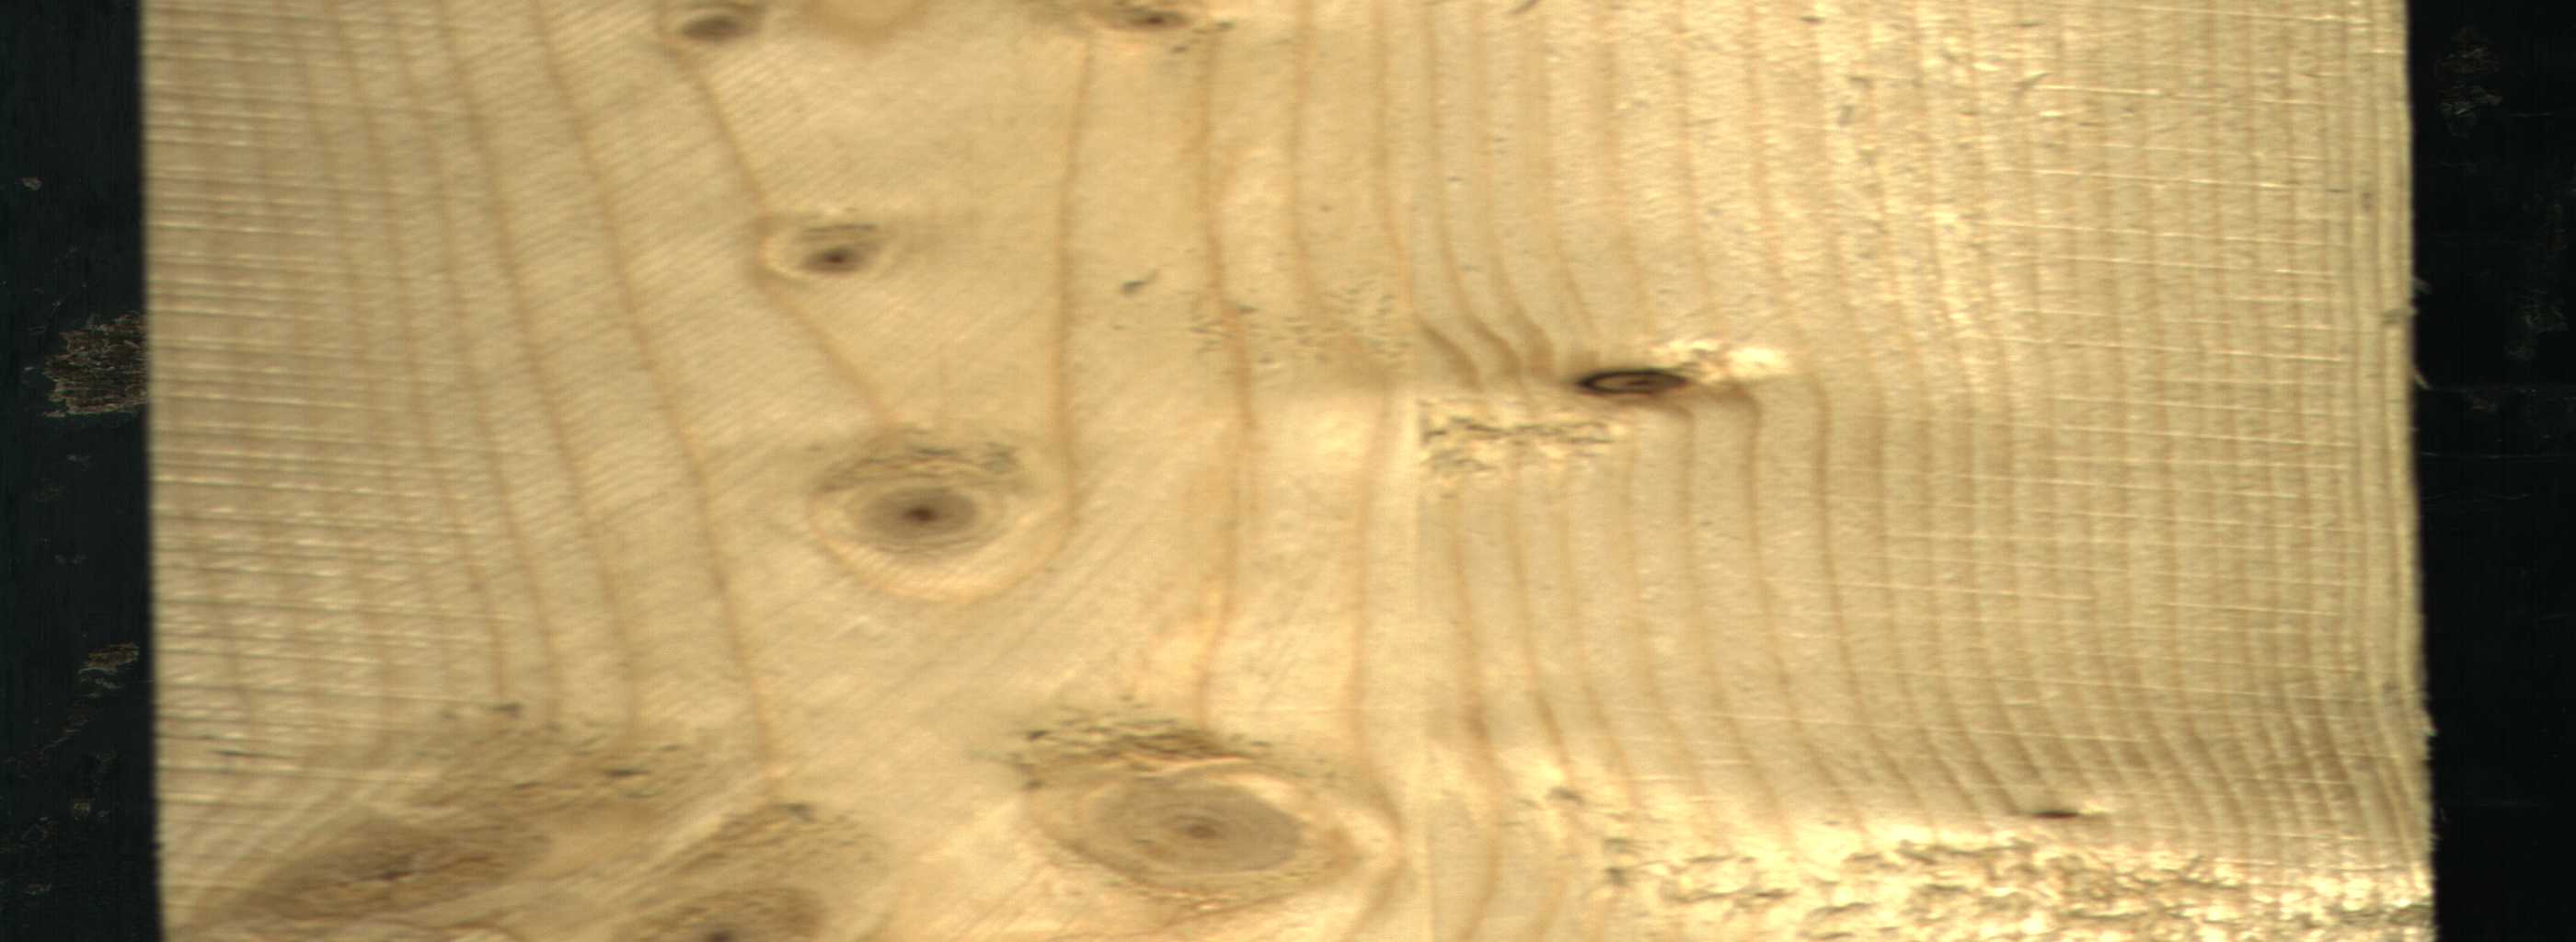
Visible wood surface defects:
Dead_Knot
Live_Knot
Live_Knot
Live_Knot
Live_Knot
Live_Knot
Live_Knot
Live_Knot